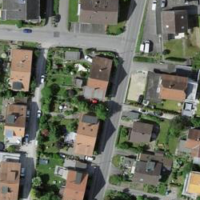
EUNIS habitat code: 55
Species observed at this site:
Ilex aquifolium